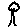
Label: tree